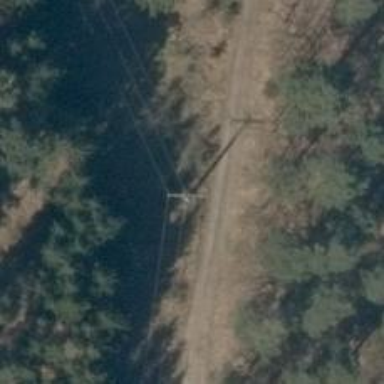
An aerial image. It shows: Power pole.